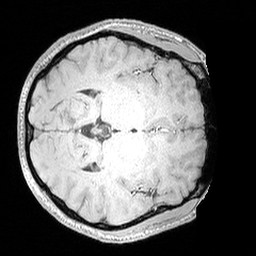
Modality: MP2RAGE
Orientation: axial
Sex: male
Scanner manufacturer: siemens
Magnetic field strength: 3 T
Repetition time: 5 s
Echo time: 0.00292 s